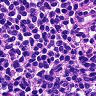
Metastatic tissue present: no